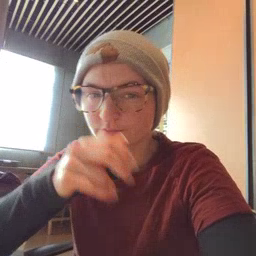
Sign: bug